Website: crate-barrel
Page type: gifting
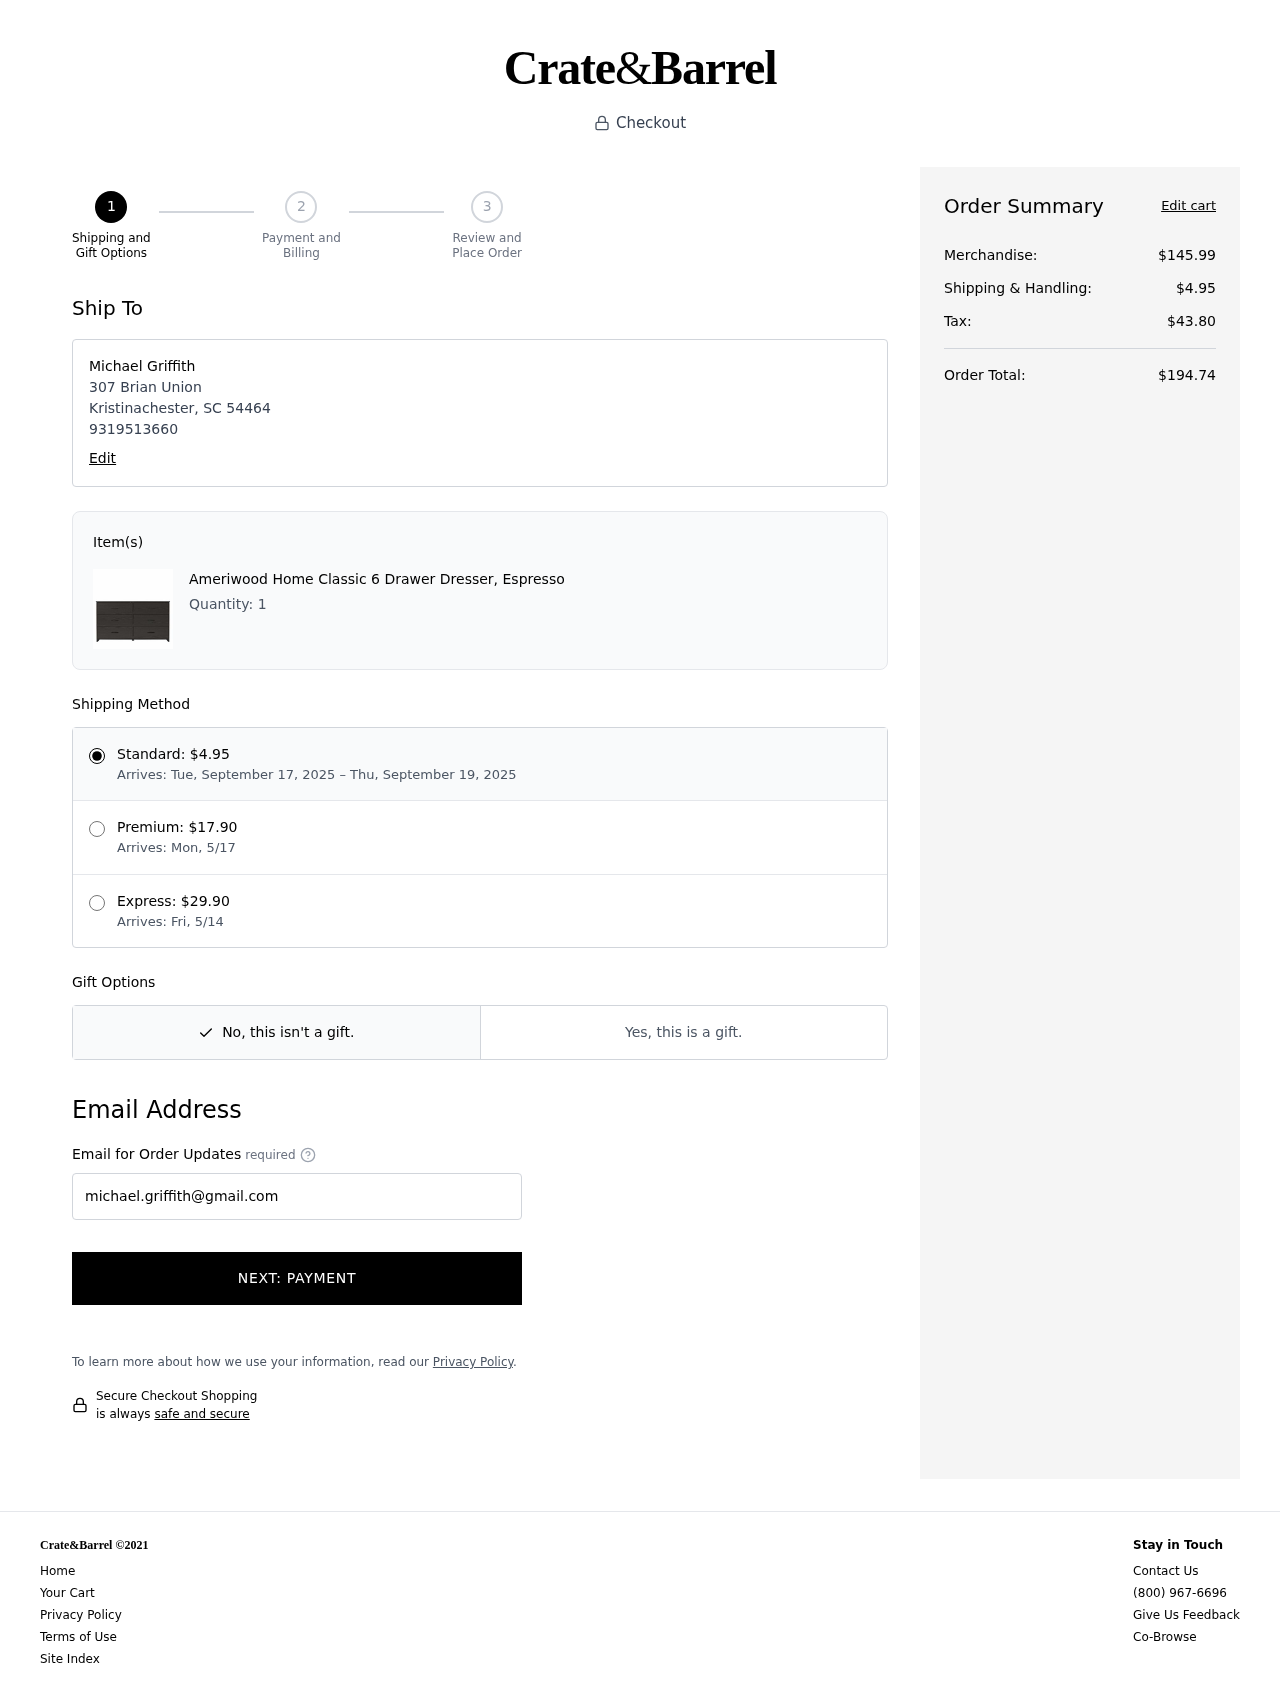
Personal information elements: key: PII_CITY
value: Kristinachester
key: PII_FULLNAME
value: Michael Griffith
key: PII_PHONE
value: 9319513660
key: PII_POSTCODE
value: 54464
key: PII_STATE_ABBR
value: SC
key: PII_STREET
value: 307 Brian Union
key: PII_EMAIL
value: michael.griffith@gmail.com
Product elements: key: PRODUCT1_NAME
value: Ameriwood Home Classic 6 Drawer Dresser, Espresso
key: PRODUCT1_QUANTITY
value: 1
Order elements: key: ORDER_SHIPPING_DATE
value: September 17, 2025
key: ORDER_DELIVERY_DATE
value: September 19, 2025
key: ORDER_SUBTOTAL
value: $145.99
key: ORDER_SHIPPING_COST
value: $4.95
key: ORDER_TAX
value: $43.80
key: ORDER_TOTAL
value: $194.74